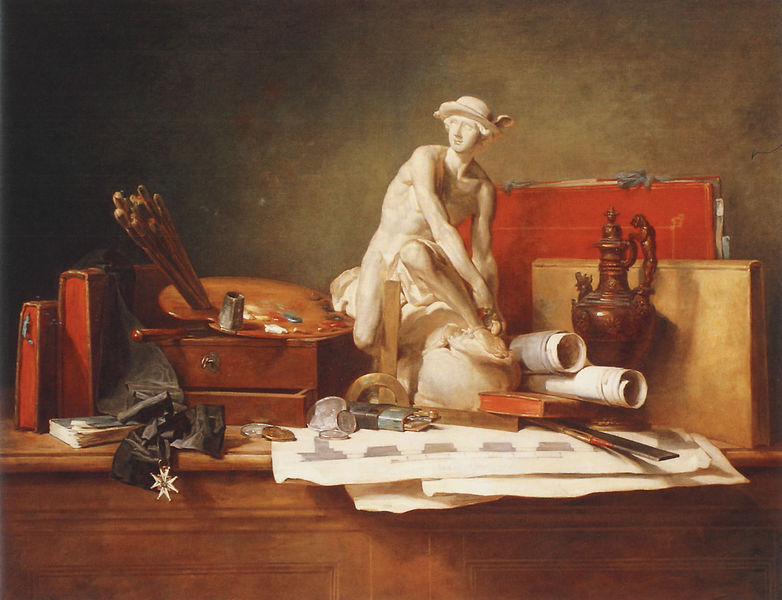
Titel: Die Attribute und der Lohn der Künste
Künstler: Jean-Baptiste Siméon Chardin
Institution: Minneapolis, Minneapolis Institute of Arts
Schlagwörter: akt, gemälde, mann, braun, hut, tisch, rot, malerei, band, figur, blatt, kanne, krug, stilleben, stillleben, farbig, bücher, papier, papiere, kisten, farbe, querformat, schublade, buch, kreuz, stern, geld, orden, malen, palette, pinsel, statuette, kasten, rolle, komode, rollen, schlüssel, lineal, kästchen, lade, schubläden, zeichnungen, pläne, münzen, zeichenblatt, messinstrumente, donatello, schlüsel, scublade